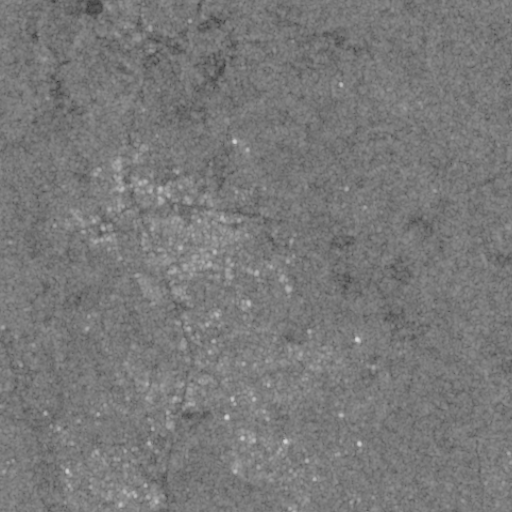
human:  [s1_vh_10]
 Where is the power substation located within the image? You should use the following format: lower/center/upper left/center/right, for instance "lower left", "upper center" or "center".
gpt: The power substation is located in the center left of the image.
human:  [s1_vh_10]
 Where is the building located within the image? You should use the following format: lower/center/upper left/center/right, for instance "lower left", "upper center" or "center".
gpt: There is no building in the image.

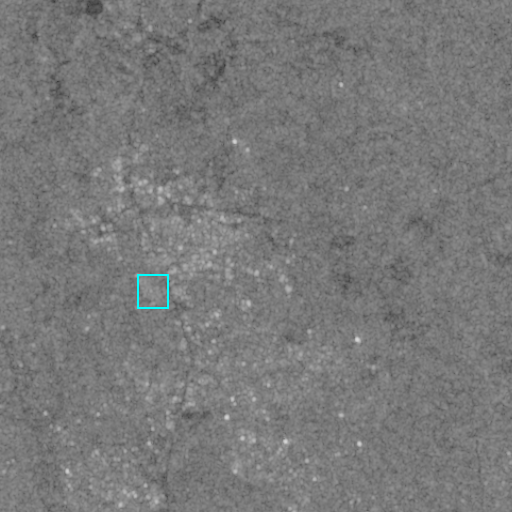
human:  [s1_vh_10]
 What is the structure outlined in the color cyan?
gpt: The structure outlined in cyan is a power substation.
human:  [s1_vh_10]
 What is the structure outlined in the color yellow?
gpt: There is no yellow outline.